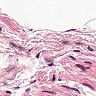
Metastatic tissue present: no